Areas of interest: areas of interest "Commercial service"
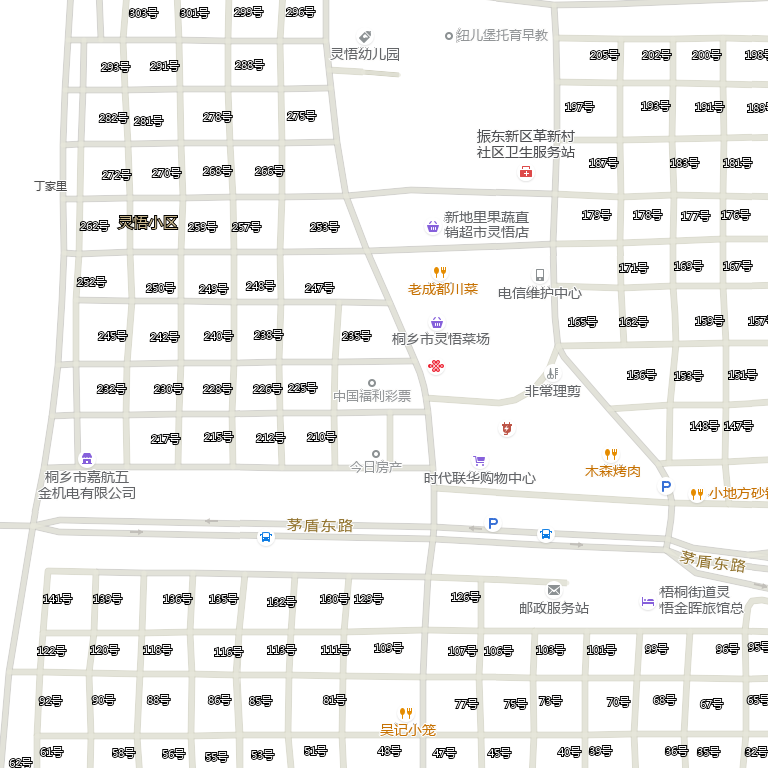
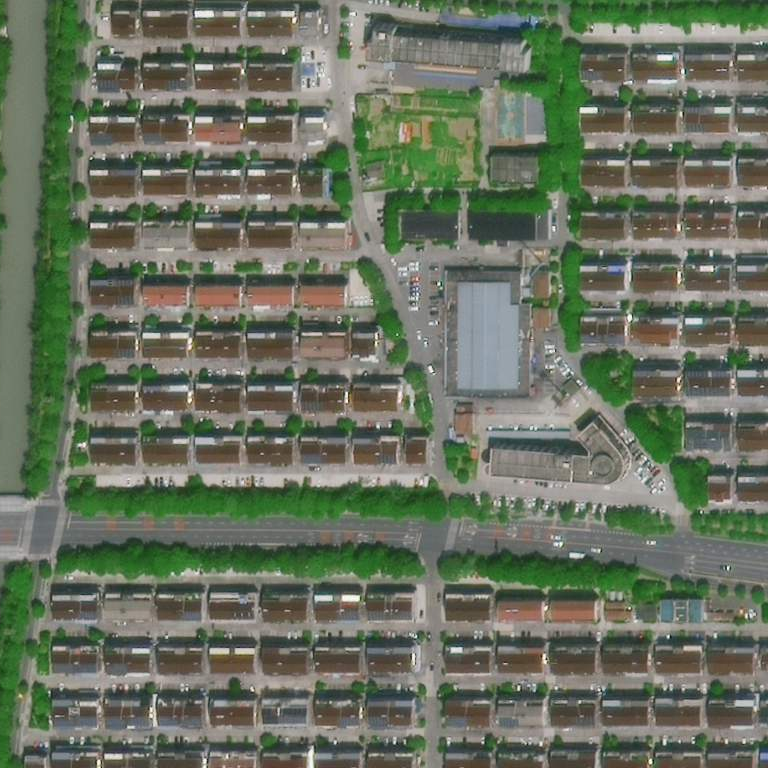